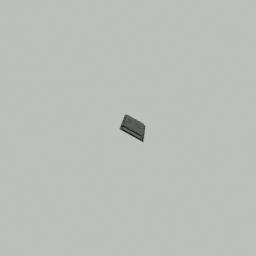
Label: architecture